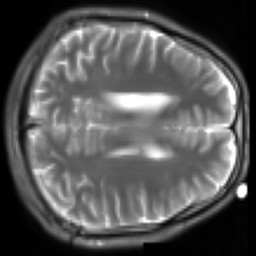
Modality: T2w
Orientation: axial